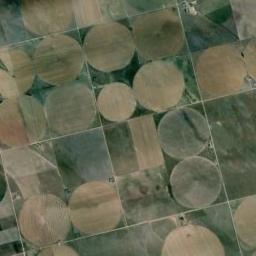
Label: circular_farmland